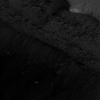
Atmospheric dust classification: not_dusty